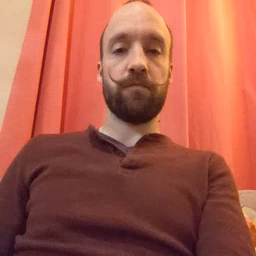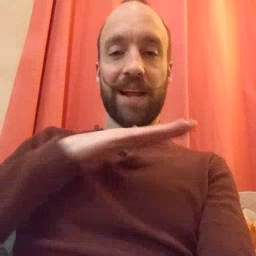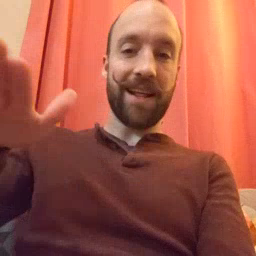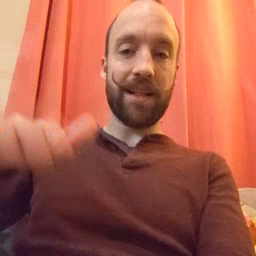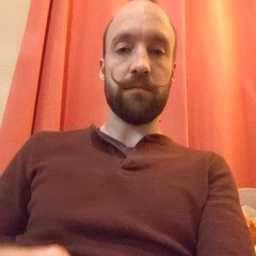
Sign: clean